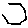
Label: hexagon